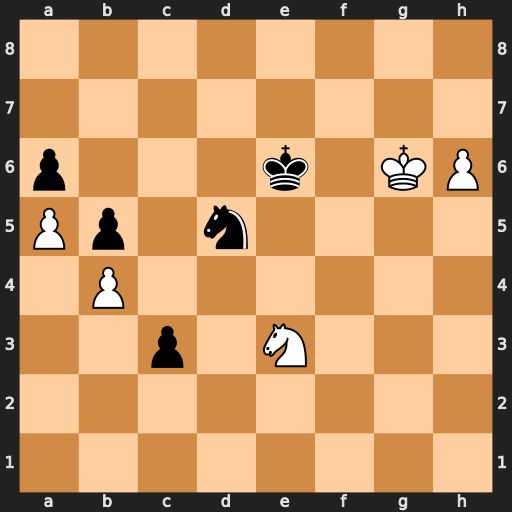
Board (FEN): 8/8/p3k1KP/Pp1n4/1P6/2p1N3/8/8
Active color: w
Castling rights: -
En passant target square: -
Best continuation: h7 Nxe3 h8=Q